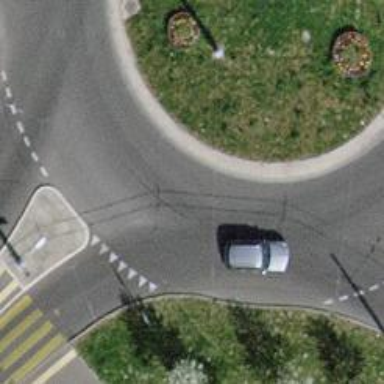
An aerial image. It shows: Residential road with asphalt surface and trolley wires.